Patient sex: M
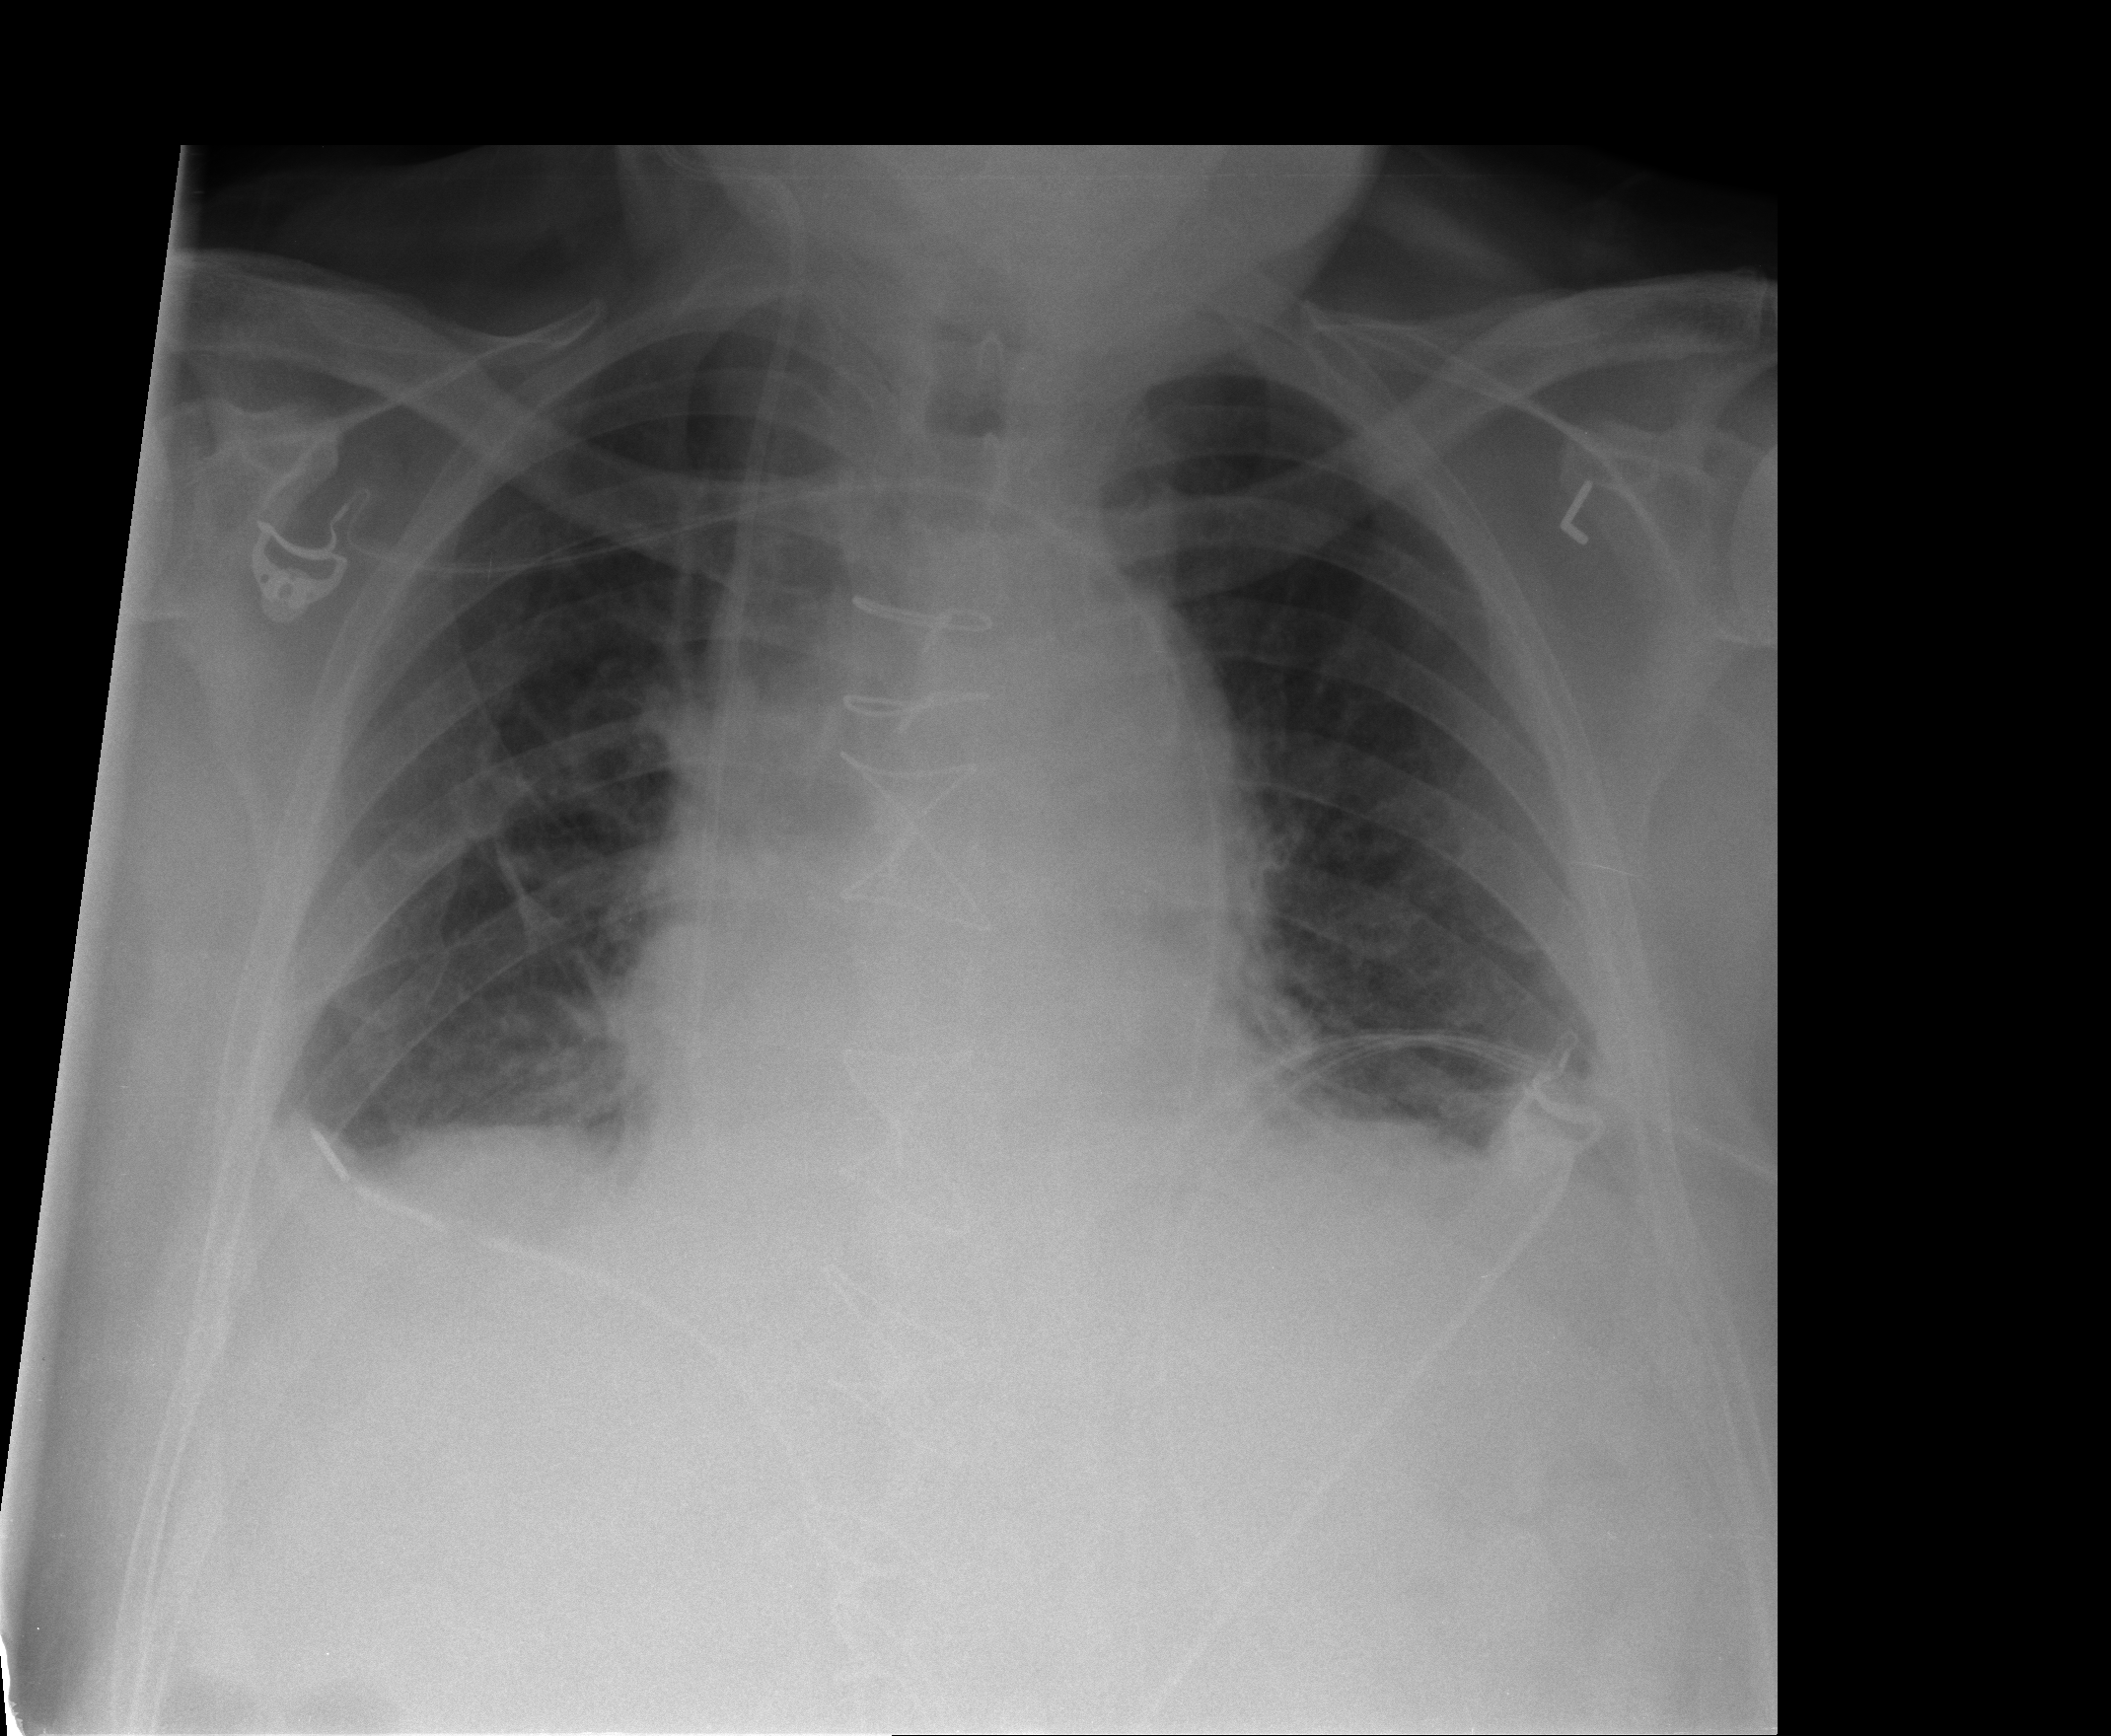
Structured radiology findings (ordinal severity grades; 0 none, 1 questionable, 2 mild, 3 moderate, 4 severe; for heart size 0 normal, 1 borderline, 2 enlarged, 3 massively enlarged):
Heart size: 2
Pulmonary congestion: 2
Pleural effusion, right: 1
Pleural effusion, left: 1
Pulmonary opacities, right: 0
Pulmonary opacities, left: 0
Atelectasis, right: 1
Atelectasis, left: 1